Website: bh-photo
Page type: customer-info-address
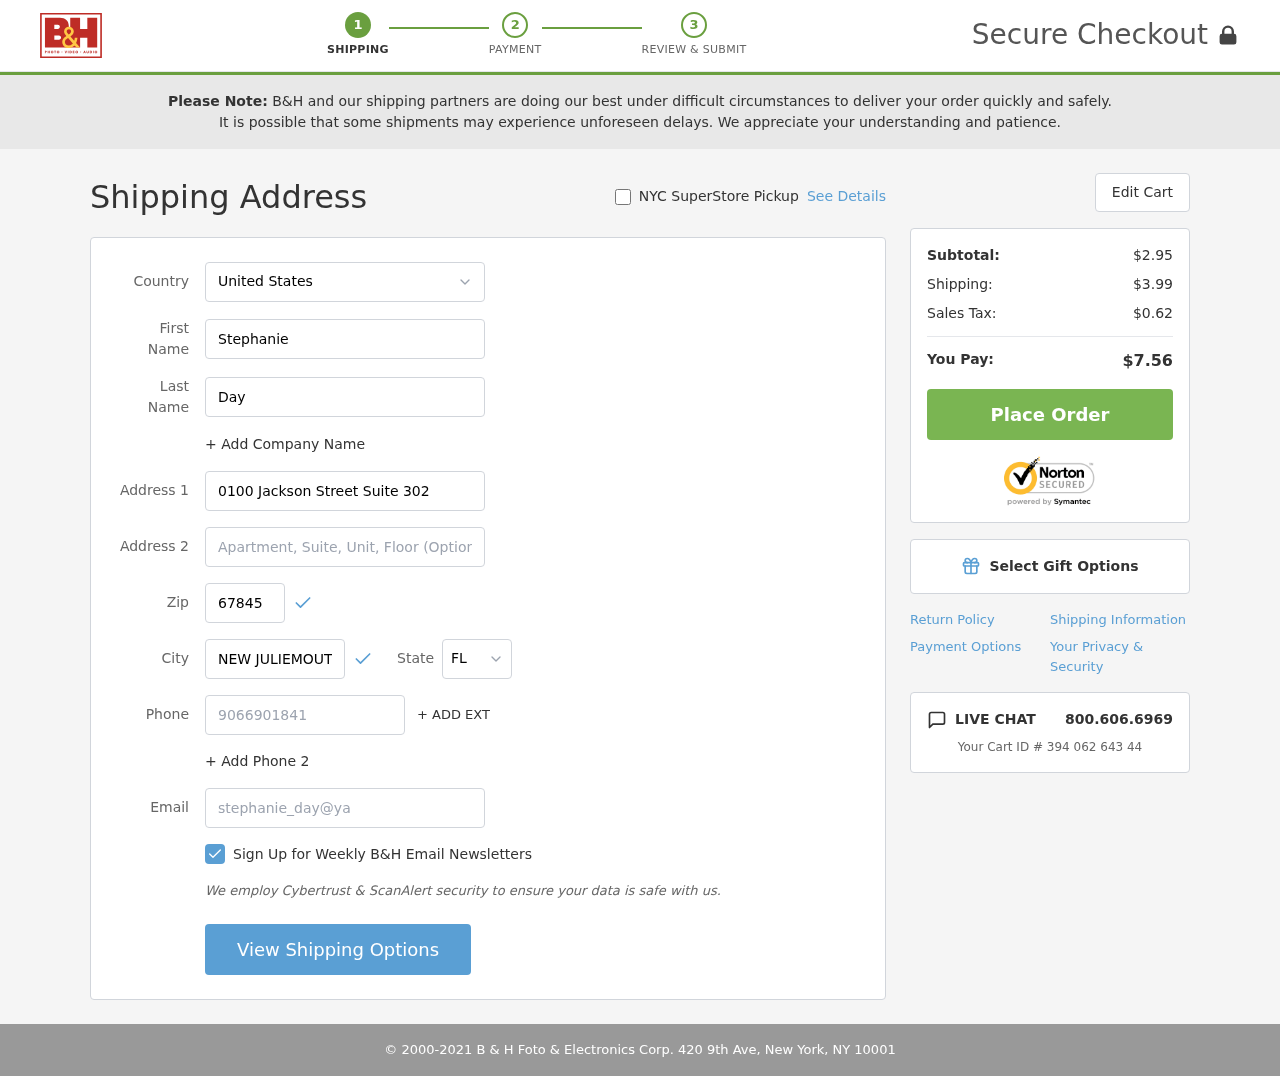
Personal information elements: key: PII_CITY
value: New Juliemouth
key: PII_COUNTRY
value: United States
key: PII_EMAIL
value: stephanie_day@yahoo.com
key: PII_FIRSTNAME
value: Stephanie
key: PII_LASTNAME
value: Day
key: PII_PHONE
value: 9066901841
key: PII_POSTCODE
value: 67845
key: PII_STATE_ABBR
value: FL
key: PII_STREET
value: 0100 Jackson Street Suite 302
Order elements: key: ORDER_SUBTOTAL
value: $2.95
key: ORDER_SHIPPING_COST
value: $3.99
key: ORDER_TAX
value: $0.62
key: ORDER_TOTAL
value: $7.56
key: ORDER_ID
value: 394 062 643 44